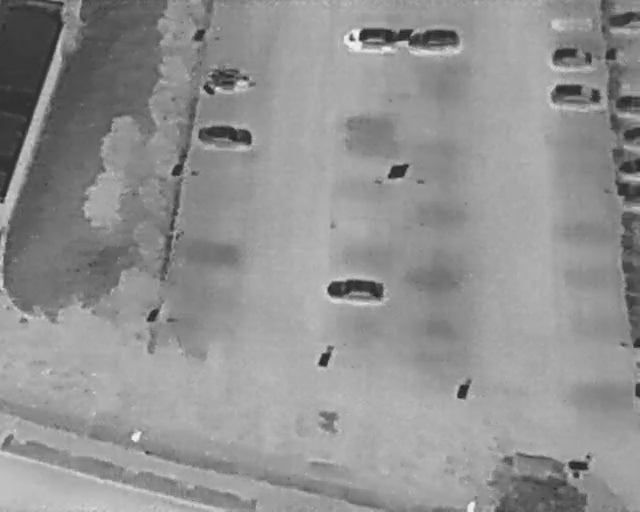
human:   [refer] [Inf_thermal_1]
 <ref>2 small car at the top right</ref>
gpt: <box>[[96, 17, 99, 23, 2], [97, 25, 100, 28, 2]]</box>

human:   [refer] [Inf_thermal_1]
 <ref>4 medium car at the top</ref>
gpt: <box>[[33, 10, 37, 20, 2], [33, 21, 37, 32, 2], [55, 2, 59, 13, 2], [65, 3, 69, 13, 2]]</box>

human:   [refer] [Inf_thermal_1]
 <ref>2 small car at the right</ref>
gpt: <box>[[96, 30, 99, 34, 2], [96, 36, 99, 40, 2]]</box>

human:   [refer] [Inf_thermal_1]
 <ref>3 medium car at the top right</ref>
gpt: <box>[[87, 7, 91, 15, 2], [88, 13, 92, 24, 2], [95, 0, 98, 7, 2]]</box>